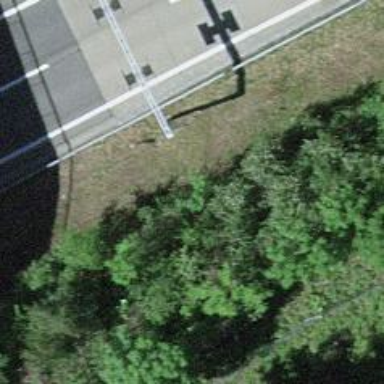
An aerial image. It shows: Gantry structure.